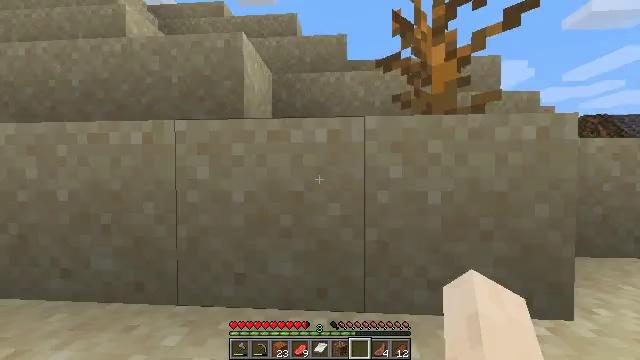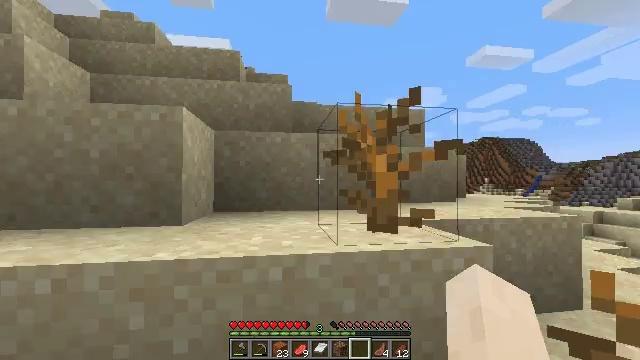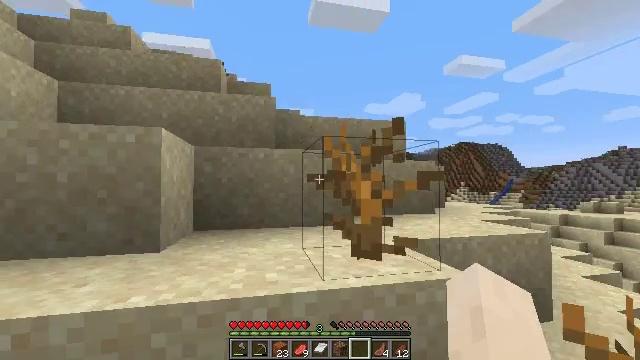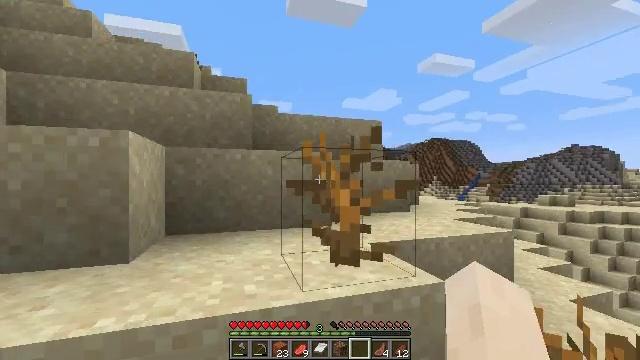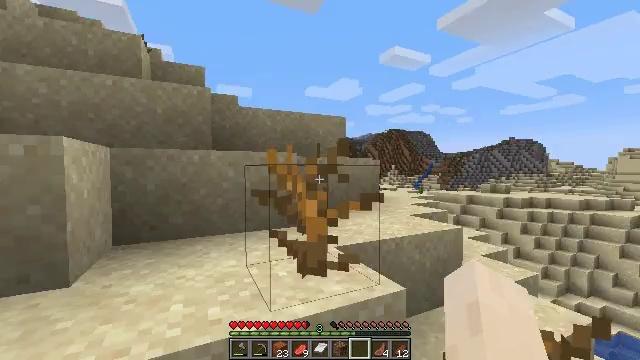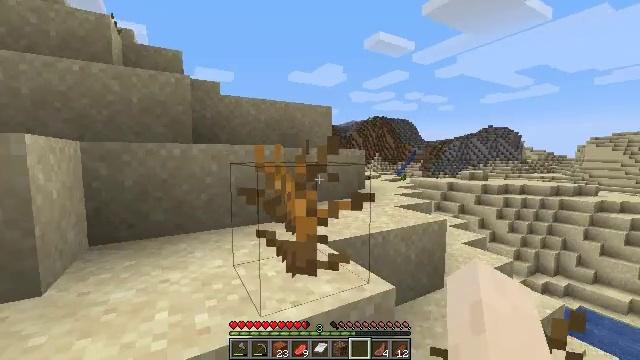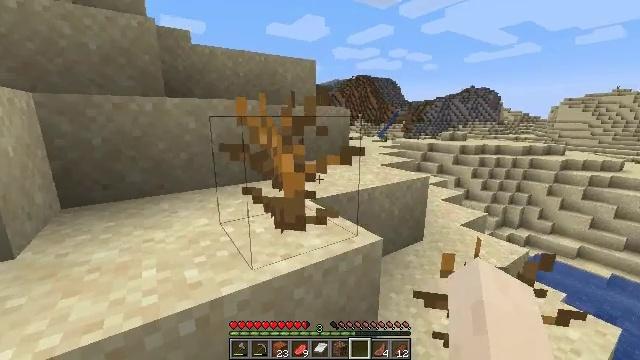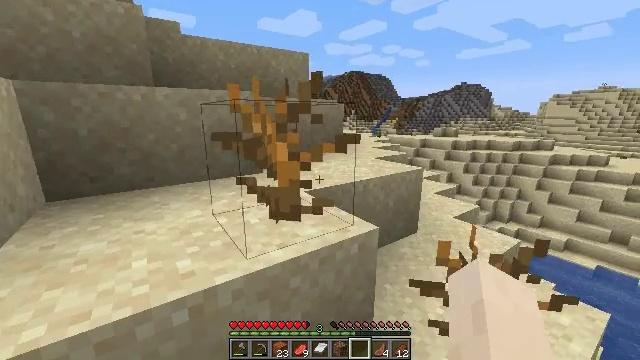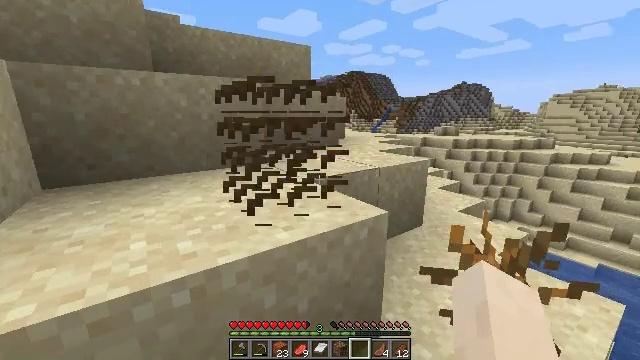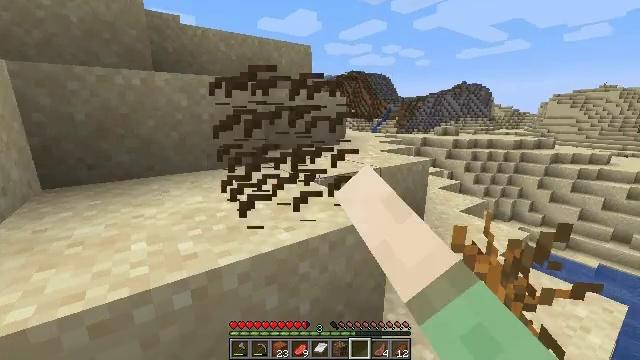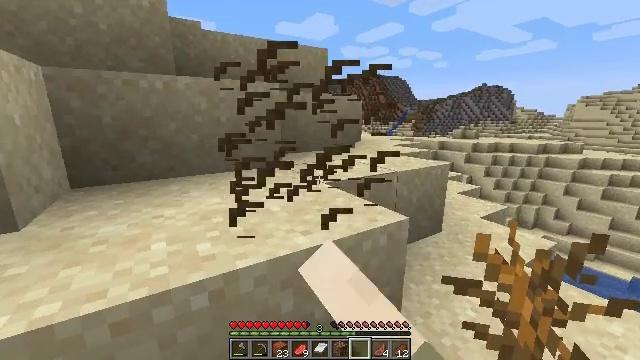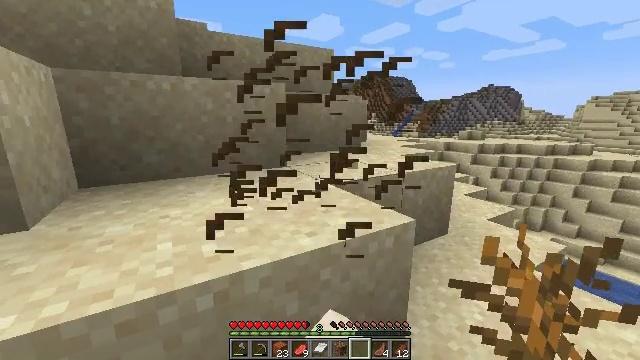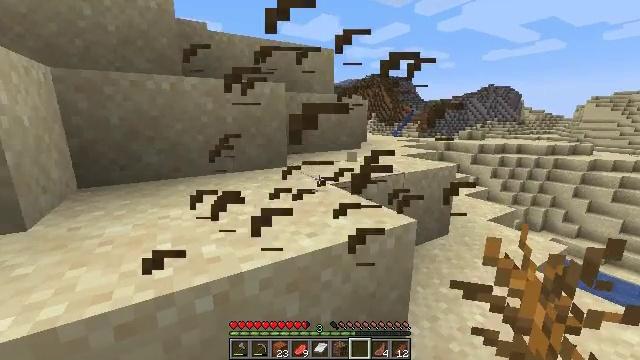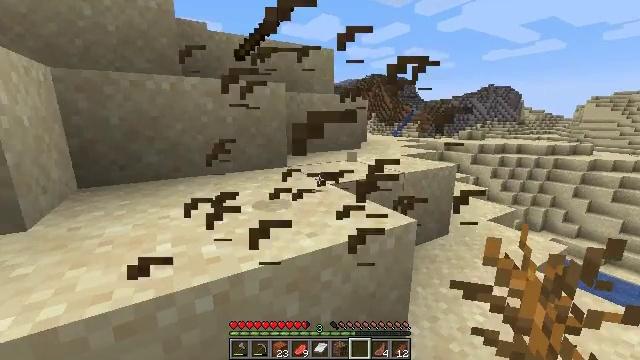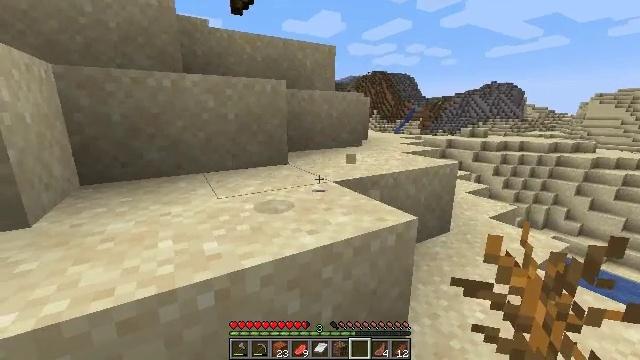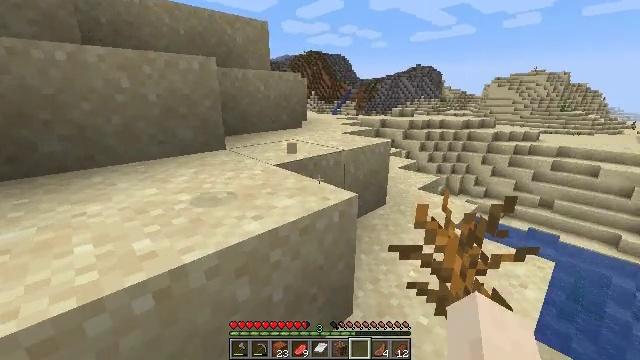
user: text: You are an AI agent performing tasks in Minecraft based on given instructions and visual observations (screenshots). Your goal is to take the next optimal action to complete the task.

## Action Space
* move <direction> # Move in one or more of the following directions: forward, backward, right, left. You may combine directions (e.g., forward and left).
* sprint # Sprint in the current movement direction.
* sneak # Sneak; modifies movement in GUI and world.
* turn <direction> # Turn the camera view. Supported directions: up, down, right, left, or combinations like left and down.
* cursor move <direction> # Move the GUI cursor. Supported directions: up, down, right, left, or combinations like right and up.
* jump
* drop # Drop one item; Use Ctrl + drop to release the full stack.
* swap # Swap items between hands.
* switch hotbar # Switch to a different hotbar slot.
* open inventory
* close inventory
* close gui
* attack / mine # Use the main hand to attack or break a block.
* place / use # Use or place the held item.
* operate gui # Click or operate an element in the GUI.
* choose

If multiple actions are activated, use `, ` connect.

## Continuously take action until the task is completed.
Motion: motion action
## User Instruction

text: Harvest the dead bush.
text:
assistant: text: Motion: move forward, turn right and up, jump
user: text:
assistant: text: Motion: move forward, turn right, jump
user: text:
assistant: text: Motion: move forward, turn right and down, jump
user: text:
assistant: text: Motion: move forward, turn right and down
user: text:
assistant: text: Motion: turn right and down
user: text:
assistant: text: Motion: turn right and down
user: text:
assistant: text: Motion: turn right
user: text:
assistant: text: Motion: attack / mine
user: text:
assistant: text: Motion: attack / mine
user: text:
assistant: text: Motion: turn left, attack / mine
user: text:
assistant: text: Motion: turn left
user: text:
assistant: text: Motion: no_op
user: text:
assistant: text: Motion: no_op
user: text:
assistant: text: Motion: no_op
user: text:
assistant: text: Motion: turn right and down
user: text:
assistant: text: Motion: turn right and down
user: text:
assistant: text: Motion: turn right and down
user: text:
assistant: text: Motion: turn right and down
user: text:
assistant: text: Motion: move forward, turn right and down
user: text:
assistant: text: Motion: move forward, turn right and down
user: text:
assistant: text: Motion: move forward, turn right and down
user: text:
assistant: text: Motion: move forward
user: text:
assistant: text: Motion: turn right and down, attack / mine
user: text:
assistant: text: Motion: turn down, attack / mine
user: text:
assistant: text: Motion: attack / mine
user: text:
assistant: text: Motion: attack / mine
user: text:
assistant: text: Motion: no_op
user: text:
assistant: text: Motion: turn left
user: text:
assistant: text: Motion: no_op
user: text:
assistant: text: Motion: move forward, turn left